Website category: university
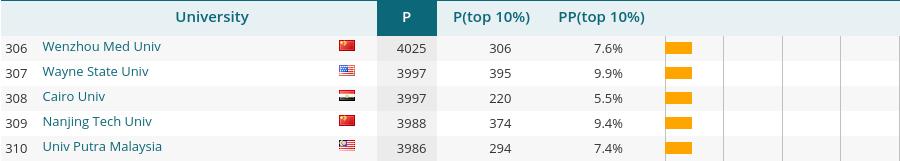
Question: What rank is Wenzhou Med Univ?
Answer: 306

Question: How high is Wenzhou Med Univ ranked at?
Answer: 306

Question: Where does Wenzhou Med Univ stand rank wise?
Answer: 306

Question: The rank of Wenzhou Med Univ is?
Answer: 306

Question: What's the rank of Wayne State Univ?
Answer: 307

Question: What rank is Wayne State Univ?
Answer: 307

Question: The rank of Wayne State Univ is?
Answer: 307

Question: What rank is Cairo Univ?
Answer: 308

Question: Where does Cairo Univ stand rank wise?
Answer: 308

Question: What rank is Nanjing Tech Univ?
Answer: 309

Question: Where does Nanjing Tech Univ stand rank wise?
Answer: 309

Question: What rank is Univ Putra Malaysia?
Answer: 310

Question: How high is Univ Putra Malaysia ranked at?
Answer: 310

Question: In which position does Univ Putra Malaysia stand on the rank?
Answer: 310

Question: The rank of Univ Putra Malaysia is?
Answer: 310

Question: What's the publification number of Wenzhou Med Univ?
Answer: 4025

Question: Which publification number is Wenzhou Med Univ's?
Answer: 4025

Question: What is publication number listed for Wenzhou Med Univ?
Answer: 4025

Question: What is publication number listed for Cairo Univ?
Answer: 3997

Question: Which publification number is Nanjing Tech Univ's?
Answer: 3988

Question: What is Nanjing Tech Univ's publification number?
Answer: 3988

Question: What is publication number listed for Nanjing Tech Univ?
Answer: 3988

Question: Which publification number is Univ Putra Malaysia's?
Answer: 3986

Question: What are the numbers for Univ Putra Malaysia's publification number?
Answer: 3986

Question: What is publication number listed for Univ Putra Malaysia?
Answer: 3986

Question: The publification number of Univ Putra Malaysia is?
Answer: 3986

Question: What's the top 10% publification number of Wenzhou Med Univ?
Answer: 306

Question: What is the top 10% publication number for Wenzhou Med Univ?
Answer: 306

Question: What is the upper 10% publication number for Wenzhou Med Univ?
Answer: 306

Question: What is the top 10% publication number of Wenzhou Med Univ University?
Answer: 306

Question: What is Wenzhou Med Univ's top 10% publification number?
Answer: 306

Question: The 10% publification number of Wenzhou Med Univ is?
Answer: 306

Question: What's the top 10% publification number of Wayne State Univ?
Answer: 395

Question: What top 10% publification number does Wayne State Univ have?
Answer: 395

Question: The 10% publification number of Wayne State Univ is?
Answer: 395

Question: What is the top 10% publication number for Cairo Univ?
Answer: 220

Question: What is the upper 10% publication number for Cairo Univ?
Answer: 220

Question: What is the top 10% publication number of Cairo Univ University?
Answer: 220

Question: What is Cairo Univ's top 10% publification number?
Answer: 220

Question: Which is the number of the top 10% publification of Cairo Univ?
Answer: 220

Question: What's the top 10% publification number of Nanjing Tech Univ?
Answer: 374

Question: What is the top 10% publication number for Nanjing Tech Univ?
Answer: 374

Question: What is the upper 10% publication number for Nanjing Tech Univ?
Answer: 374

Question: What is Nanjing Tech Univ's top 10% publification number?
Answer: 374

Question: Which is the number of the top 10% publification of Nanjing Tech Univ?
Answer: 374

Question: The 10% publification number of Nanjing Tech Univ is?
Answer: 374

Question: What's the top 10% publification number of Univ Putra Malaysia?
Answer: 294

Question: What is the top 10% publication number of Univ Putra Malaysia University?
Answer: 294

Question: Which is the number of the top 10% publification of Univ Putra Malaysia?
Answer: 294

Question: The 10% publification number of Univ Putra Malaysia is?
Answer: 294

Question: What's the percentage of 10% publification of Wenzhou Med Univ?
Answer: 7.6%

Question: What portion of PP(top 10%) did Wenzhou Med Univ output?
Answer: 7.6%

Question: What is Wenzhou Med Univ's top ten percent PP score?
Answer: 7.6%

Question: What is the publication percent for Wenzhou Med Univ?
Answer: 7.6%

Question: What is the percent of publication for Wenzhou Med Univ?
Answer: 7.6%

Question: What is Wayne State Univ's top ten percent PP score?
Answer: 9.9%

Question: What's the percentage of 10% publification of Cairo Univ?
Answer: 5.5%

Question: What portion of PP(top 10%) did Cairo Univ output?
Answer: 5.5%

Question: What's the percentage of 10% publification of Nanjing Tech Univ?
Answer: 9.4%

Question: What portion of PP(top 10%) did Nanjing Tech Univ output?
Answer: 9.4%

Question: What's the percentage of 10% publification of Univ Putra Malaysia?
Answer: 7.4%

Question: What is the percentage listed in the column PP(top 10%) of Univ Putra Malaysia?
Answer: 7.4%

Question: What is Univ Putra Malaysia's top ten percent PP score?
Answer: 7.4%

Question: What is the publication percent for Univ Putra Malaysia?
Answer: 7.4%